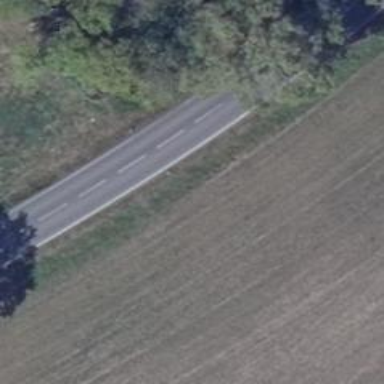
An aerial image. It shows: Secondary road with asphalt surface.